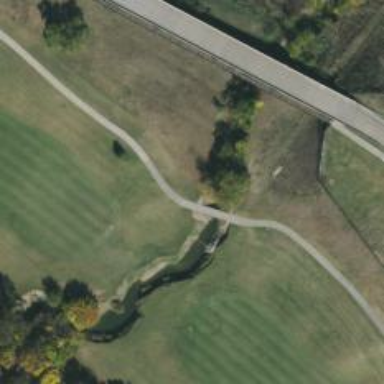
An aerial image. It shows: Service road with bridge used as golf cart path.